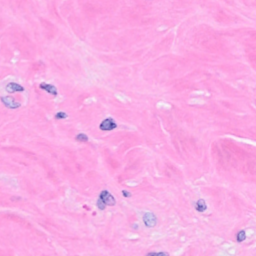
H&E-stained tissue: Breast